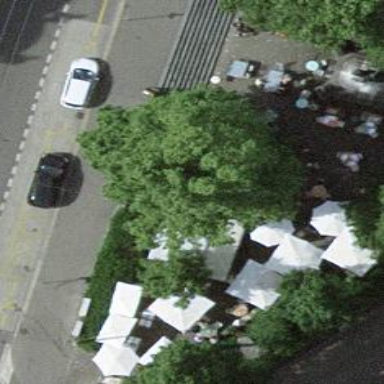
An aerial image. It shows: Outdoor seating area for leisure.